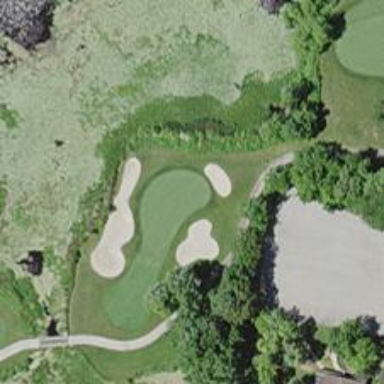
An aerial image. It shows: Golf hole.